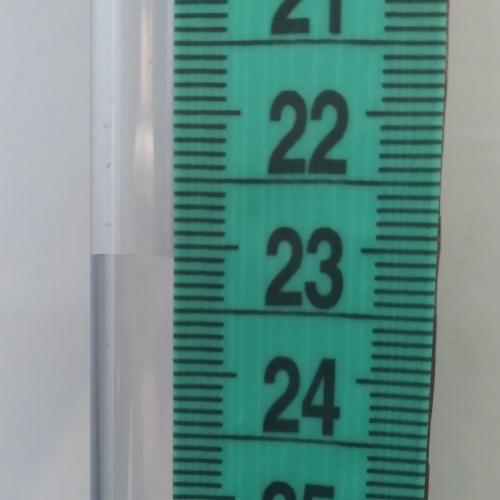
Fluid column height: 23.1 cm